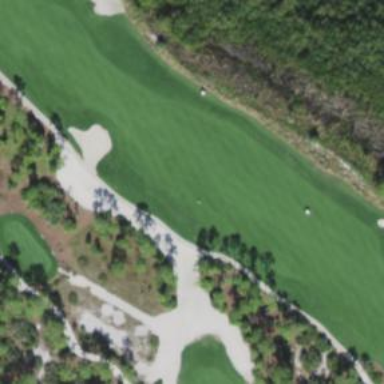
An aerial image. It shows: Golf bunker filled with natural sand.